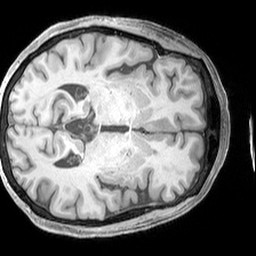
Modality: T1w
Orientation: axial
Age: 65
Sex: female
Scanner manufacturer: siemens
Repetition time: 2.3 s
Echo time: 0.00226 s